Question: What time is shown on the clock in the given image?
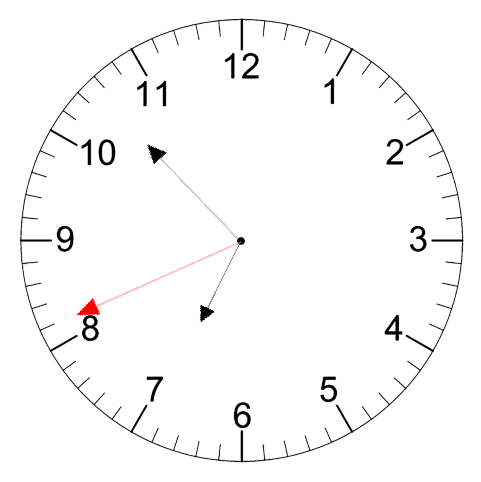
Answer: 06:52:41